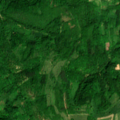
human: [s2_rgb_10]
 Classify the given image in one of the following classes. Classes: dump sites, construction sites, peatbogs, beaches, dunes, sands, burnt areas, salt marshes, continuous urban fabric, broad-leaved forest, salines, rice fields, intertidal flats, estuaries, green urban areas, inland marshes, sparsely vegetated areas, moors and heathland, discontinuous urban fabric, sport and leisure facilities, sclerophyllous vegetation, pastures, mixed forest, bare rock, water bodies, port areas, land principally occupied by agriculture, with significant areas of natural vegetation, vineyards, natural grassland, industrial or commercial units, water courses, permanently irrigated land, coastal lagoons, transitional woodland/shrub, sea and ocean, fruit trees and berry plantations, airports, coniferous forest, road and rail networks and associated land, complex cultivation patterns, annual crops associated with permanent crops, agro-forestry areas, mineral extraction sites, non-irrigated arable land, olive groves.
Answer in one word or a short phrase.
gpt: land principally occupied by agriculture, with significant areas of natural vegetation, broad-leaved forest, transitional woodland/shrub